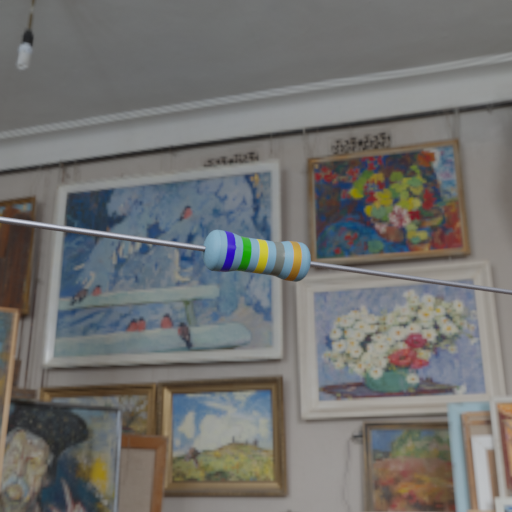
Resistor colour bands (in order): blue, green, yellow, gray, gold